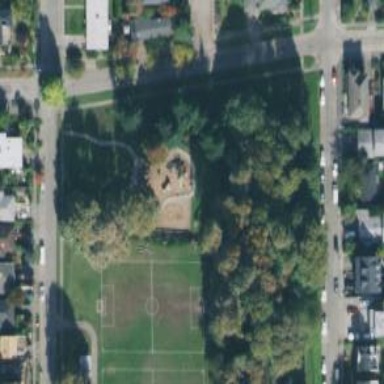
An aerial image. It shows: Playground featuring roundabout.